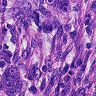
Metastatic tissue present: yes